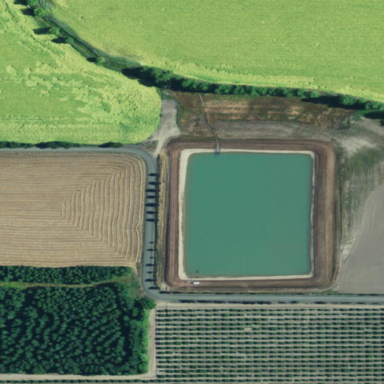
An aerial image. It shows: Pond with natural water.